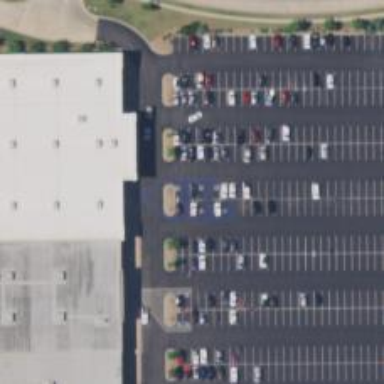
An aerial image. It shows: Parking space.